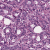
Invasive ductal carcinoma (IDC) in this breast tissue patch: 1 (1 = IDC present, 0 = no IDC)